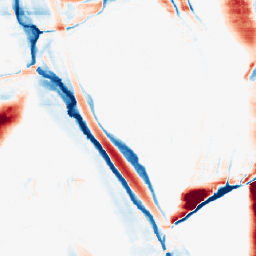
Category: morphological
Decomposition family: morphological_ellipse
Decomposition parameters: operation: average
width: 5
height: 50
Upsampling method: nearest
Upsampling parameters: scale: 2
Upsampling scale: 2